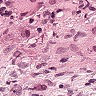
Metastatic tissue present: yes